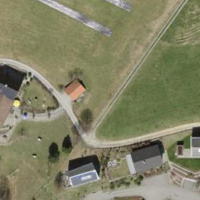
EUNIS habitat code: 24
Species observed at this site:
Geum rivale
Filipendula ulmaria